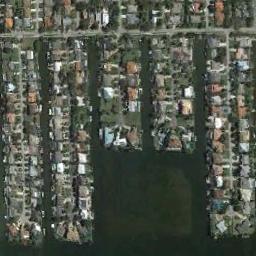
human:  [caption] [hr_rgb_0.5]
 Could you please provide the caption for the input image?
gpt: The dense residential is next to the water .

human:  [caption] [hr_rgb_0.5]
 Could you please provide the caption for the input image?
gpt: A dense residential area with lots of houses arranged neatly is next to the lawn .

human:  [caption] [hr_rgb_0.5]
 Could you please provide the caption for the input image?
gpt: There are many roads and densely arranged houses and trees of different shapes and shapes in the island-like settlements surrounded by the lake .

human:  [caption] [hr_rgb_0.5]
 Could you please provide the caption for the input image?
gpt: Most of the houses are next to each other .

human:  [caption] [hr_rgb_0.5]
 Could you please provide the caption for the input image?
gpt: There are many house beside the port on dense residential area .